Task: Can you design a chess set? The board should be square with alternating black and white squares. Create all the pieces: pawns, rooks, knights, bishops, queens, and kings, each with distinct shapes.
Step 3738:
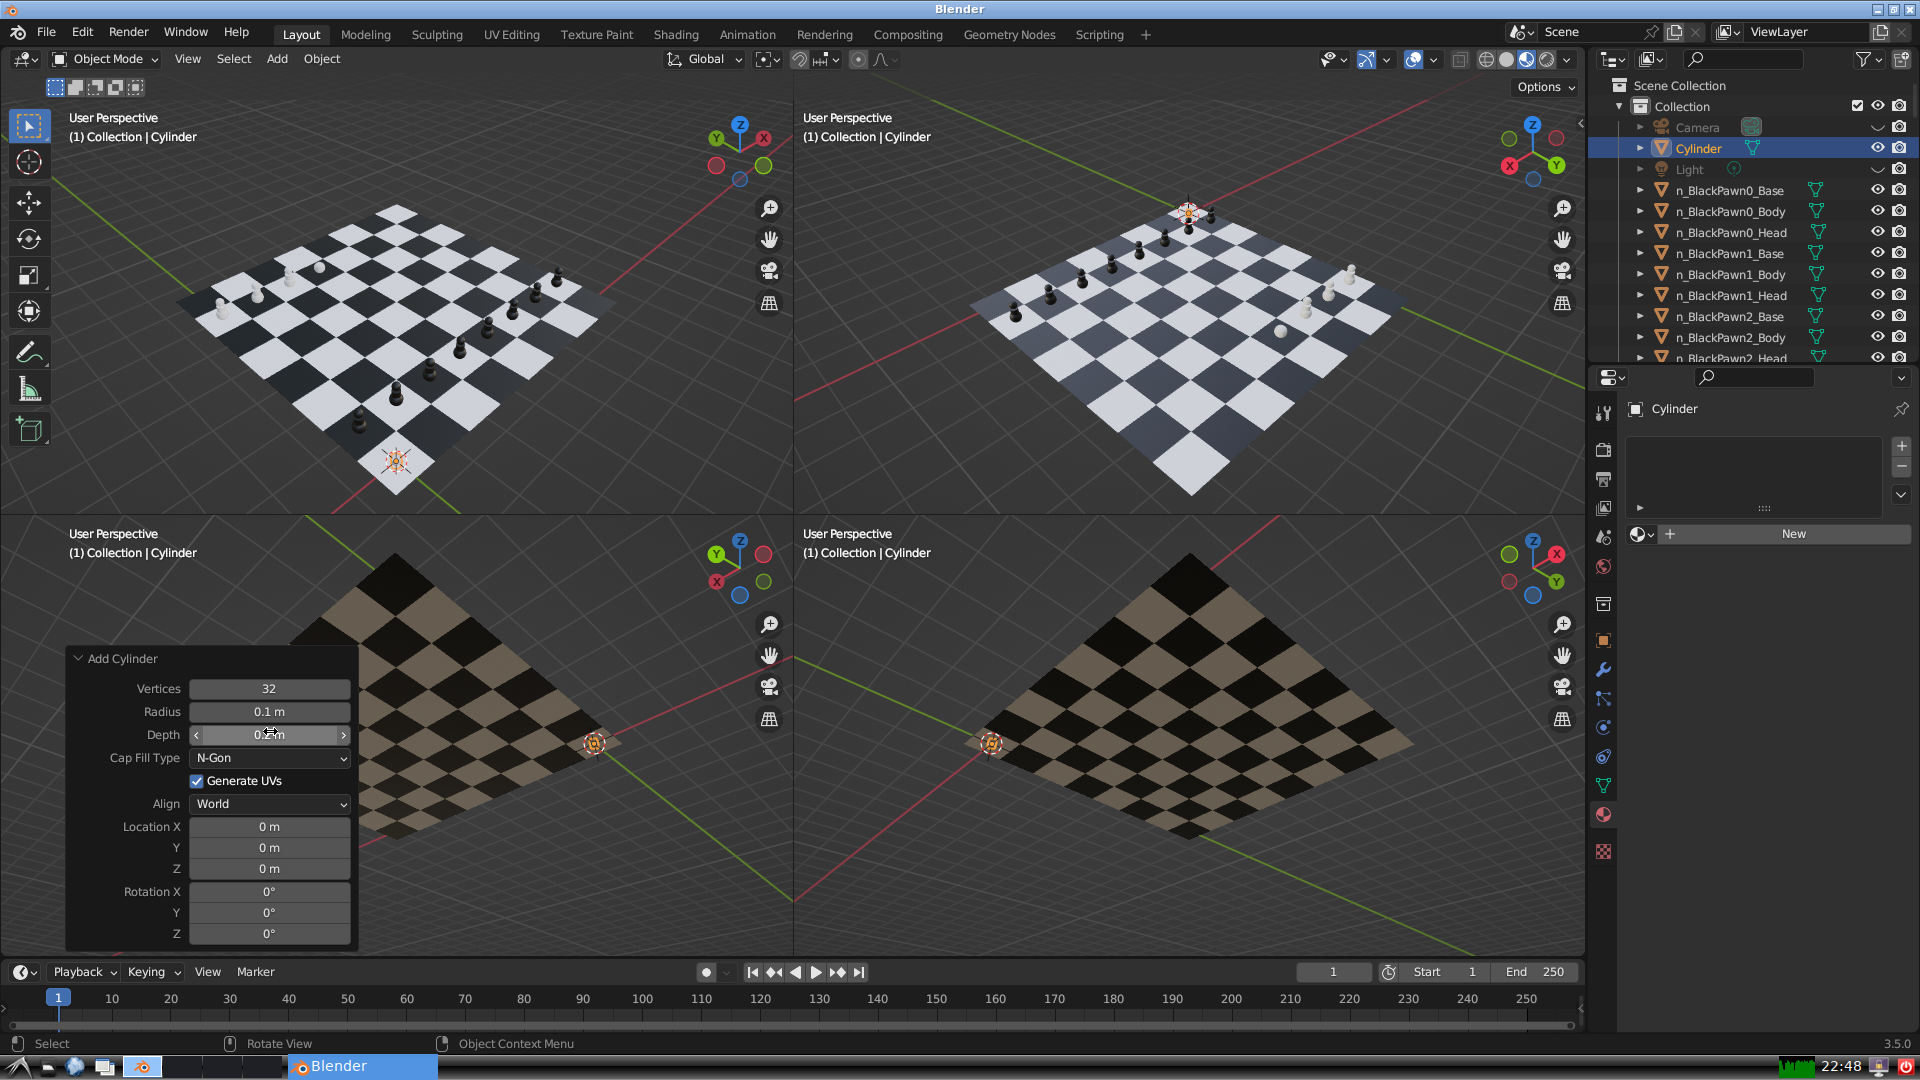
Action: {"mouse_move": [270, 824]}